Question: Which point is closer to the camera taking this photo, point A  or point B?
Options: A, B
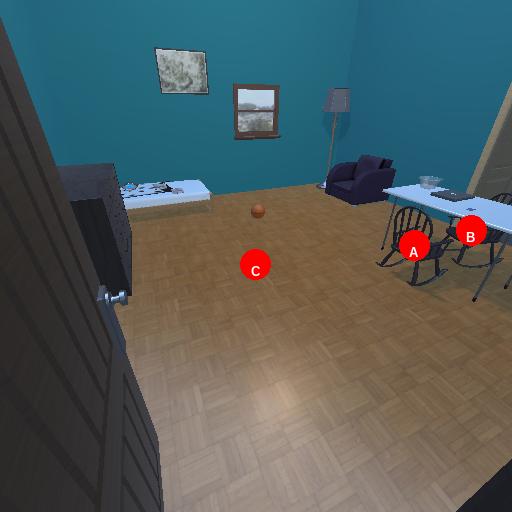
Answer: A